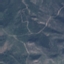
Land use / land cover: HerbaceousVegetation